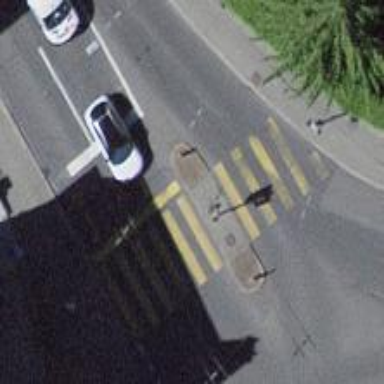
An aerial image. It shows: Road with traffic signals.